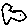
Label: fish